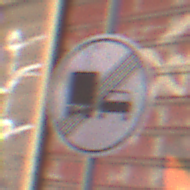
Verkehrszeichen: EndeUeberholverbotKraftfahrzeuge
Umgebung: Outdoor, Urban
Tageszeit: MorningAfternoon
Wetter: Clear
Licht: Natural
Jahreszeit: NotSpecified
Kontrast: MediumContrast